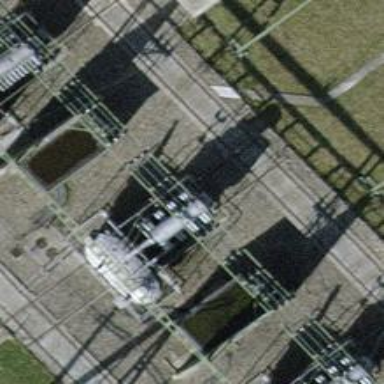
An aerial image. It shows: Transformer.